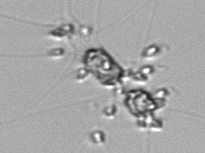
Label: Chaetoceros_didymus_TAG_external_flagellate